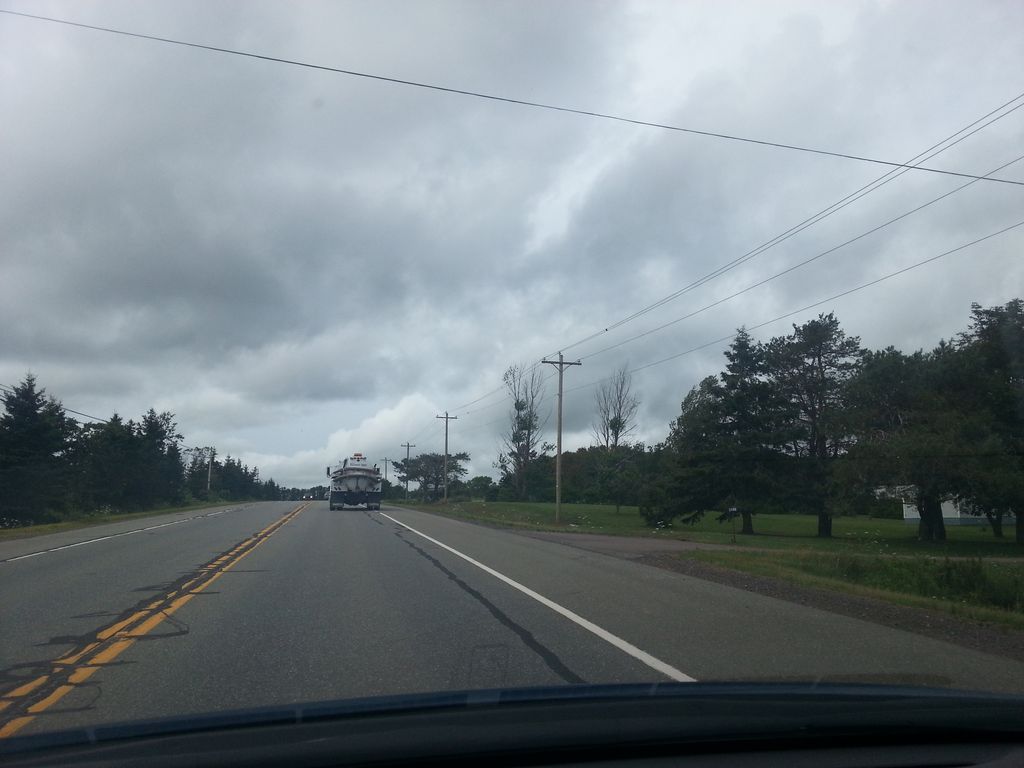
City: charlottetown